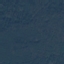
Land use / land cover: Forest